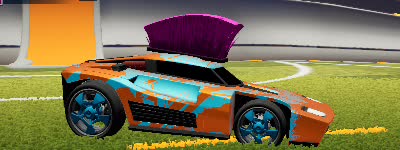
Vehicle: breakout